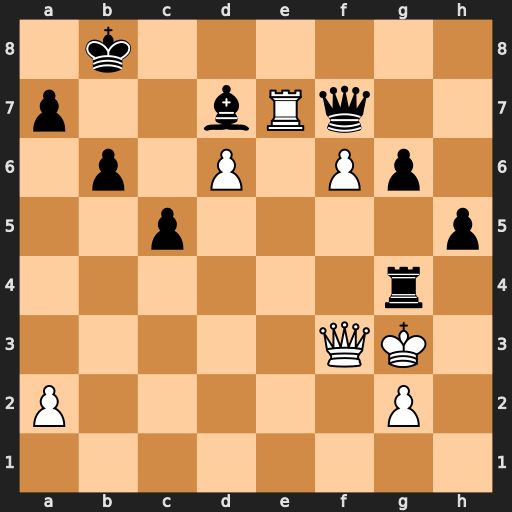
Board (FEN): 1k6/p2bRq2/1p1P1Pp1/2p4p/6r1/5QK1/P5P1/8
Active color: w
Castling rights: -
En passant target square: -
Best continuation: Qxg4 Bxg4 Rxf7